Platform: macOS
Application: Chrome
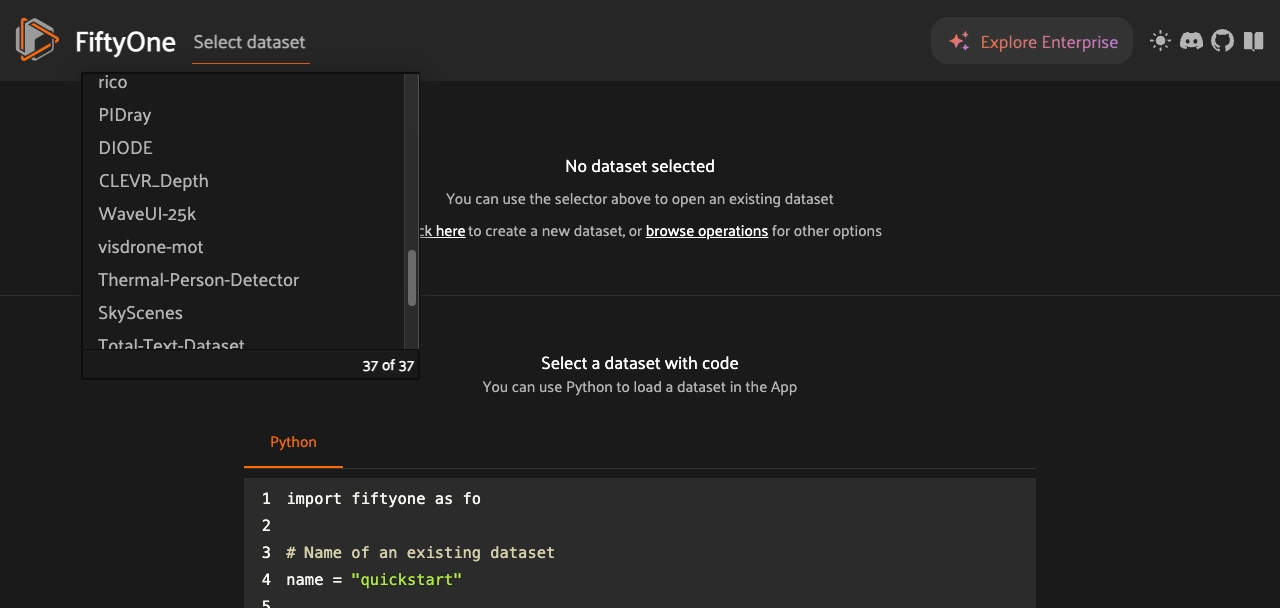
task_description: Scroll to the bottom of the Select dataset menu
action_type: click
element_info: Slider
steps_since_start: 1